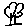
Label: tree